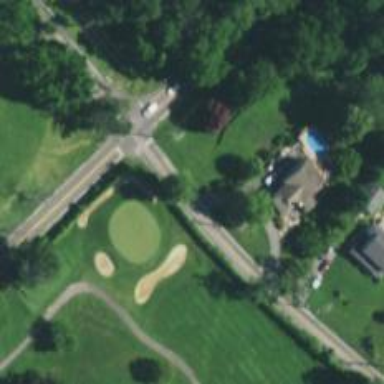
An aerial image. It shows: View of golf hole.